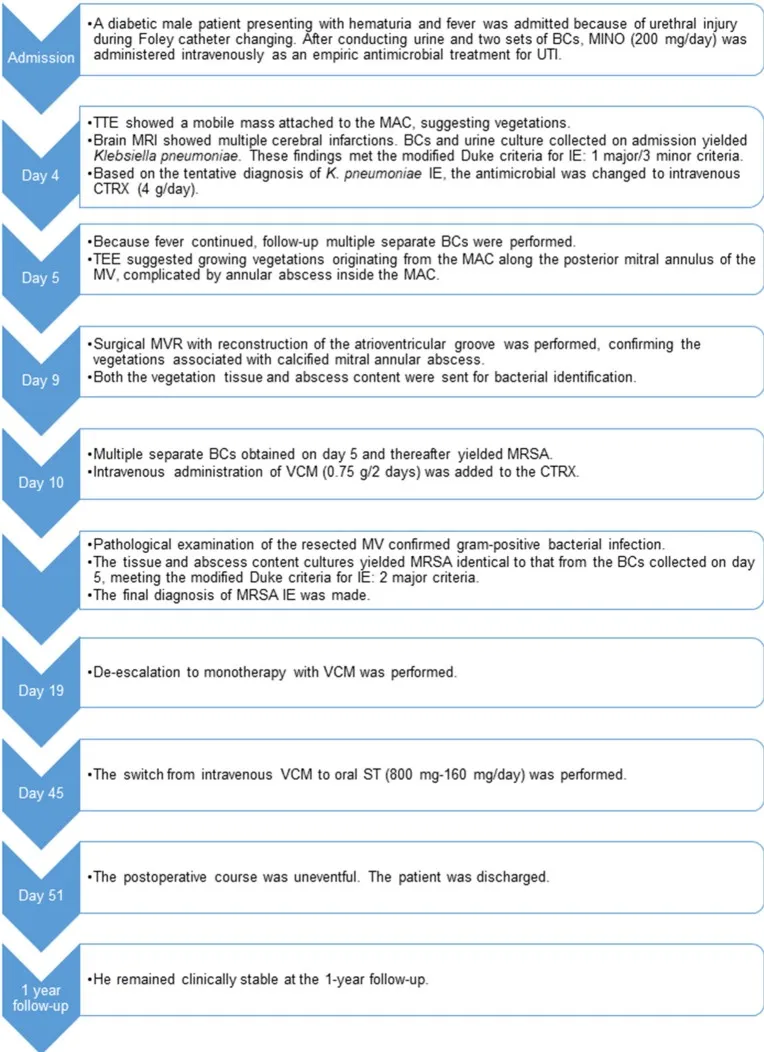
Timeline of case presentation. BCs, blood cultures; CTRX, ceftriaxone; IE, infective endocarditis; MAC, mitral annular calcification; MINO, minocycline; MRI, magnetic resonance imaging; MRSA, methicillin-resistant Staphylococcus aureus; MV, mitral valve; MVR, mitral valve replacement; ST, sulfamethoxazole/trimethoprim; TEE, transesophageal echocardiography; TTE, transthoracic echocardiography; UTI, urinary tract infection; VCM, vancomycin.
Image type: chart (chart)